Question: I am using CKEditor set to inline to edit my content.
The problem: My first editable div is at the very top of the page so the ckeditor panel toolbar is positioned under the div. When I add content to that div the toolbar does not move down and covers up the content of the div. As can be seen in the image below.

I have search the ticketing system and documentation but have not come across a fix.
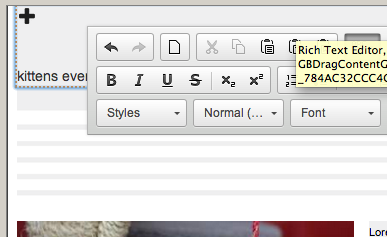
Answer: @Will, A useful solution may be to call jquery UI's .draggable method. This will Let you Drag The Editor out of the Way.
E.g.:
<URL>
To make Something draggable, You have to Get The Element, and then call the method on it.
E.G.:
'''
$(function() {
$( "#draggable" ).draggable();
});
'''
Hope I helped :)